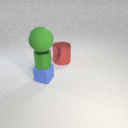
large red metal cylinder behind small blue rubber cube